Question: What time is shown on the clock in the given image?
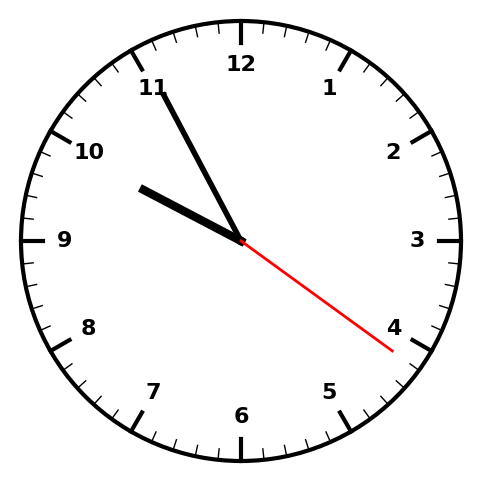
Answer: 09:55:21